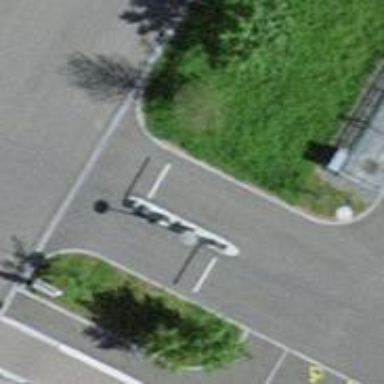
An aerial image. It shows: Lift gate barrier.